Interaction volume radius: 10 \u00c5
Interaction volume height: 10 \u00c5
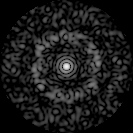
Disorder parameter: 0.831